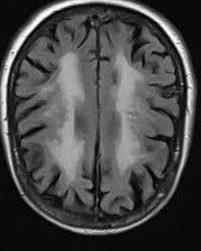
Label: notumor